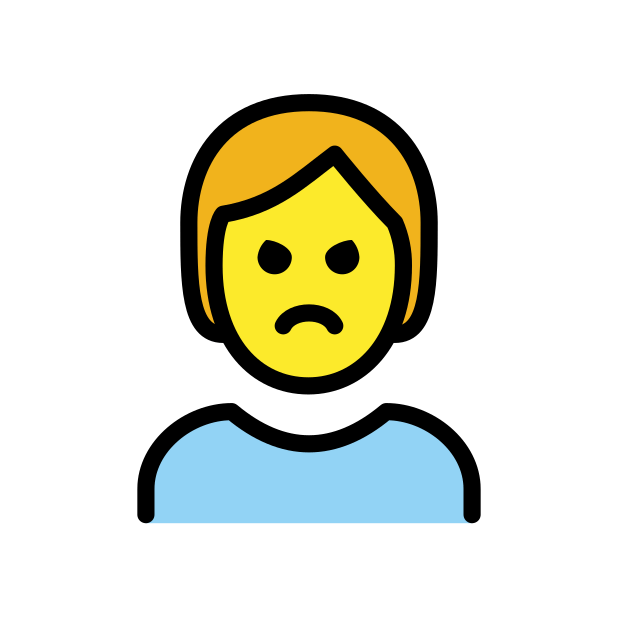
Emoji: 🙎
Name: person with pouting face
Unicode: 0x1f64e